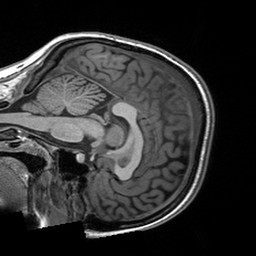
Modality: T1w
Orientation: sagittal
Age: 25
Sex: female
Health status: healthy
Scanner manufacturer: siemens
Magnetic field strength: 3 T
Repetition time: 2 s
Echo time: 0.00203 s